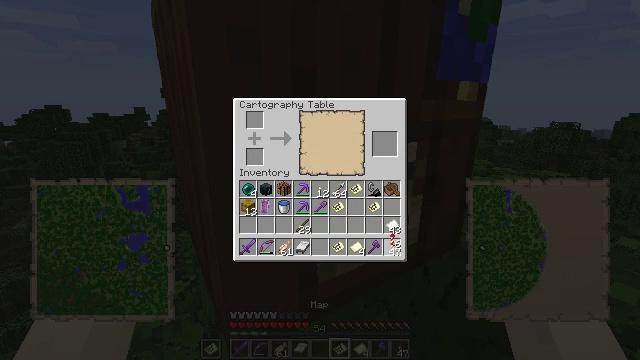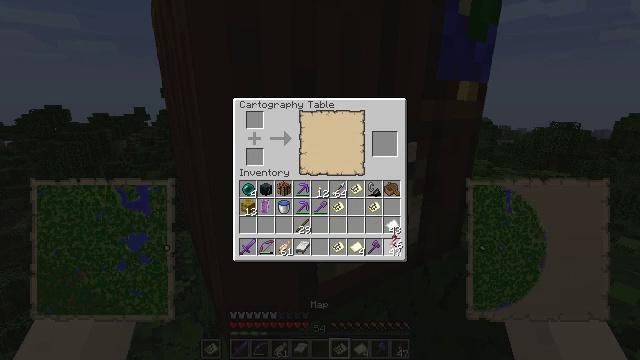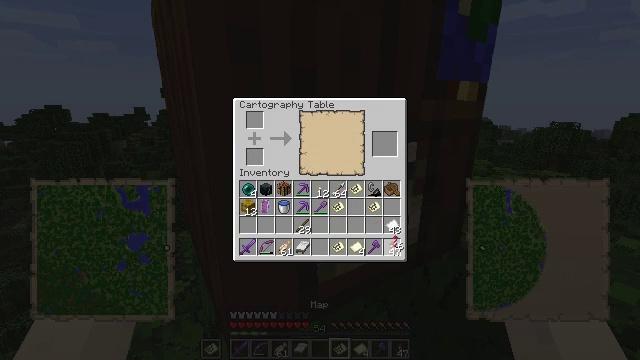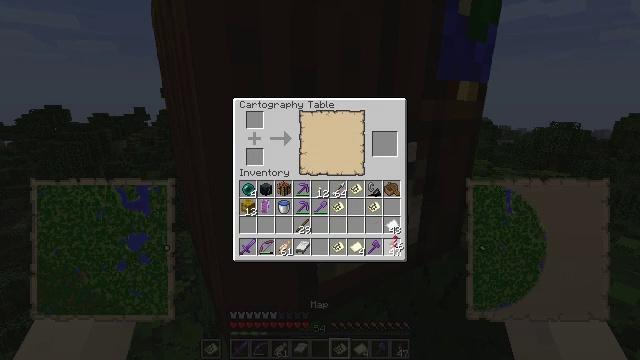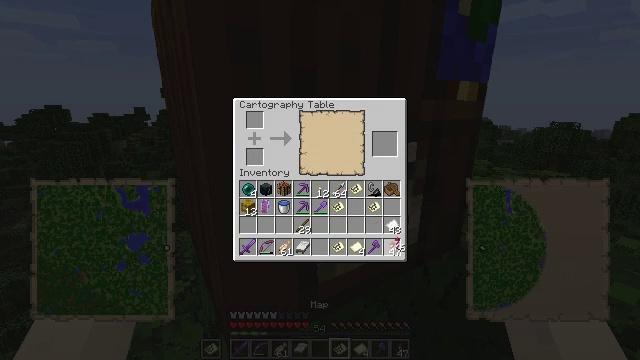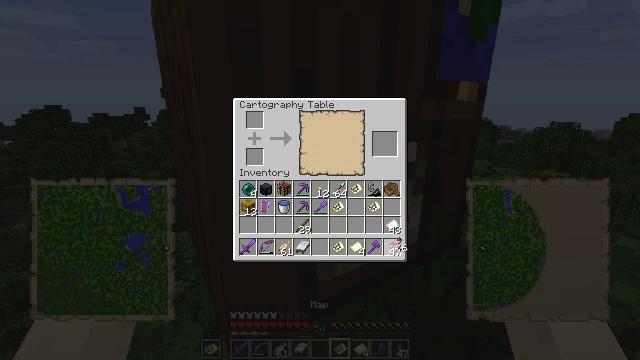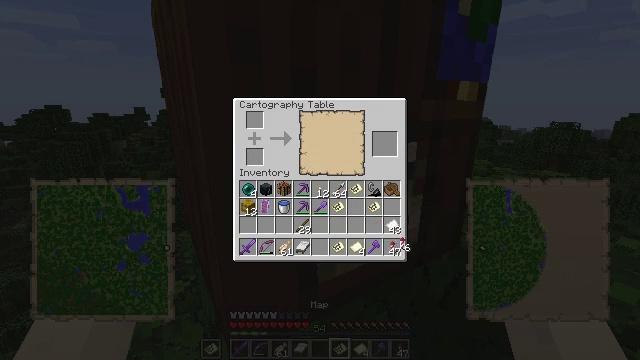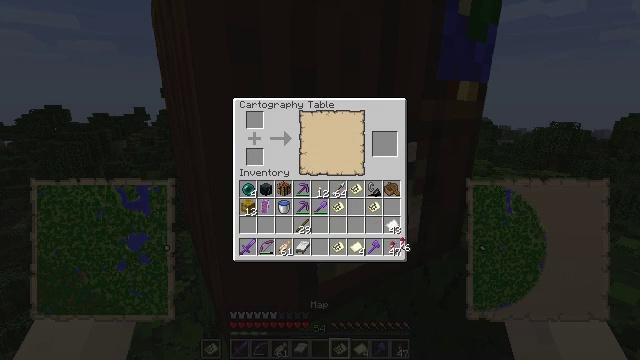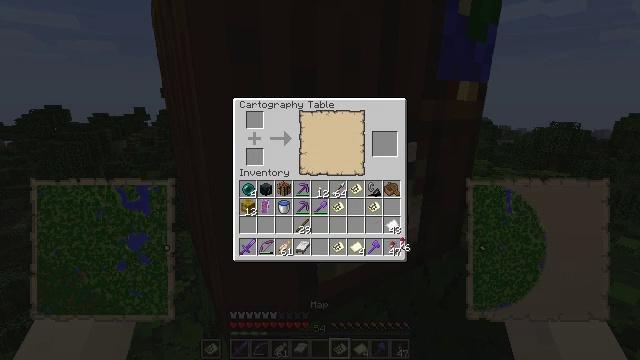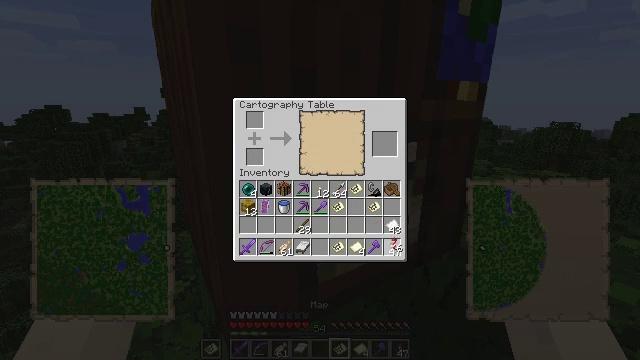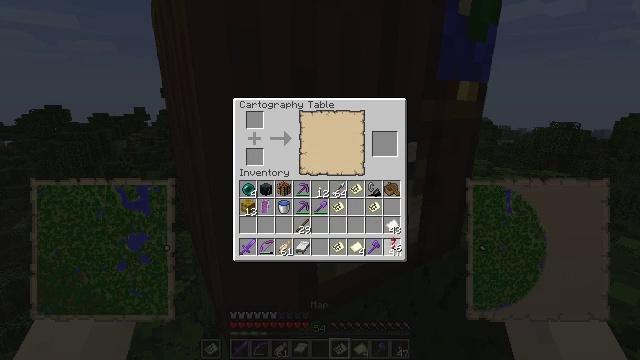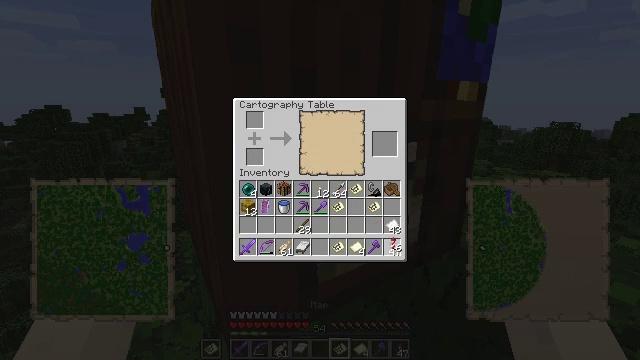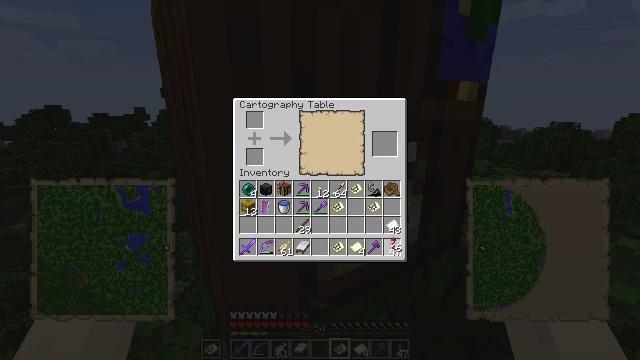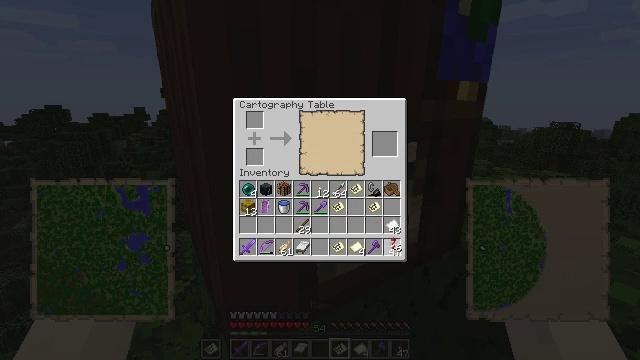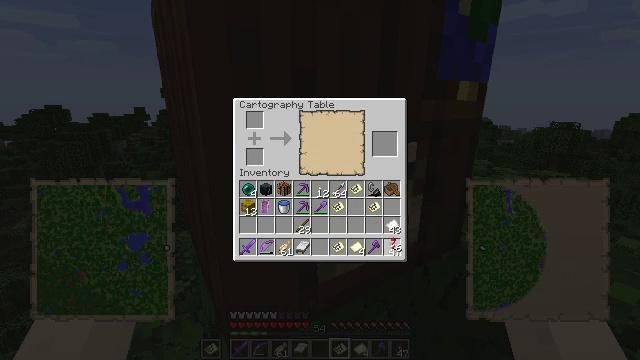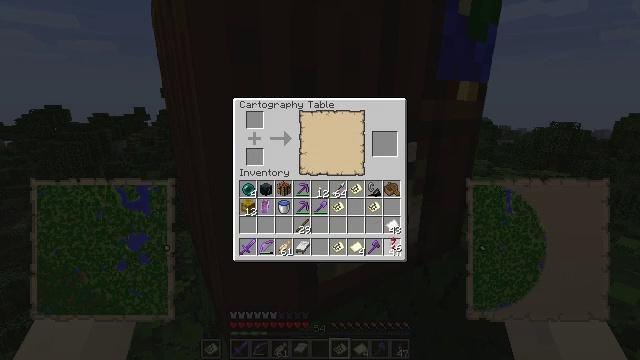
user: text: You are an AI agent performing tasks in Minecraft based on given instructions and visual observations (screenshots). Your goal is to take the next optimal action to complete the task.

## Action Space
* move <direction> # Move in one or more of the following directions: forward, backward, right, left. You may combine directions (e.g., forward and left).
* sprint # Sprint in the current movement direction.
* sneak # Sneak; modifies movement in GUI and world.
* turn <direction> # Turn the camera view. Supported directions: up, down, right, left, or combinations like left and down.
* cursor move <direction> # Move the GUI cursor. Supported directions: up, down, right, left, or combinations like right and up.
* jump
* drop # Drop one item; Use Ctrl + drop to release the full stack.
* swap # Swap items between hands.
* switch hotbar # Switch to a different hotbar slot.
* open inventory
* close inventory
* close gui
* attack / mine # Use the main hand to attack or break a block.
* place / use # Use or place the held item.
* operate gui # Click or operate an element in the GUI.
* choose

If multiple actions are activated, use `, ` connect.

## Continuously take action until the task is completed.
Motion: motion action
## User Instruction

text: Gather the cartography table from its current location.
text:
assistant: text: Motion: no_op
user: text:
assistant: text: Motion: no_op
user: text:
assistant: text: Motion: no_op
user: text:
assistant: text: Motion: no_op
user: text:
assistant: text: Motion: no_op
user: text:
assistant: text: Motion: no_op
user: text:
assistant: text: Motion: no_op
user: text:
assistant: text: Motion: no_op
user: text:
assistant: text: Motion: turn left
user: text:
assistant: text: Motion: no_op
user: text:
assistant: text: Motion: no_op
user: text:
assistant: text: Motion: no_op
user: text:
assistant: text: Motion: no_op
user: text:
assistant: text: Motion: no_op
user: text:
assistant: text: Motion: attack / mine
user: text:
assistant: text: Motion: attack / mine
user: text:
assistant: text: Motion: no_op
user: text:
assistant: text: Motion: no_op
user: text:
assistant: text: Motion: no_op
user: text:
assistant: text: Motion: no_op
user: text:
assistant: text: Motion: no_op
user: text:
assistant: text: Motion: no_op
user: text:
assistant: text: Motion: no_op
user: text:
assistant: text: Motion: no_op
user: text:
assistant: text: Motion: no_op
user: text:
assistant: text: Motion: turn left
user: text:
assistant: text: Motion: turn left and down
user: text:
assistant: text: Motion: turn left
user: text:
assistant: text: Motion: no_op
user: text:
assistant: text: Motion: no_op